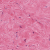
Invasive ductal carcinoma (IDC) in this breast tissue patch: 0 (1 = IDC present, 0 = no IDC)